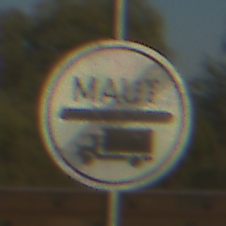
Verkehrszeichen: EndeMautpflicht
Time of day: SunriseSunset
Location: Outdoor (RoadRail)
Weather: Clear
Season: NotSpecified
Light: Natural